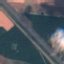
Label: Highway